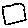
Label: square